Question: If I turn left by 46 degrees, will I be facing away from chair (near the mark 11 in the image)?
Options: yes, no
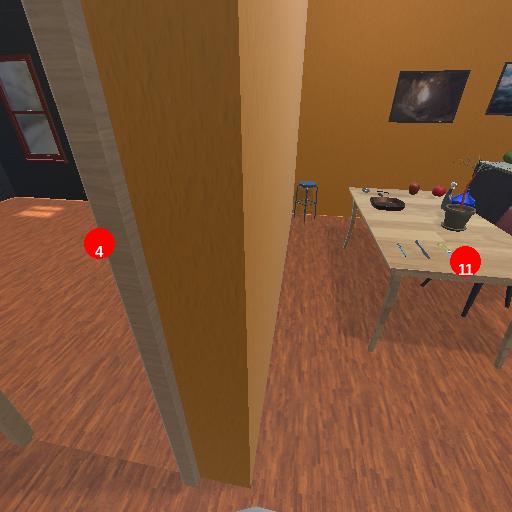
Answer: yes